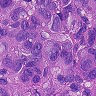
Metastatic tissue present: yes